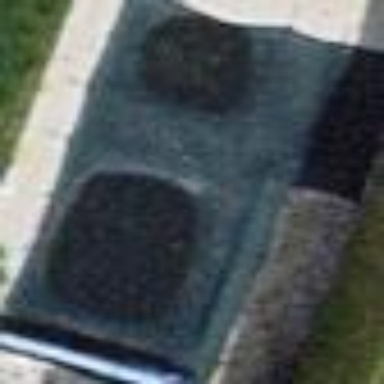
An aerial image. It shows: Swimming pool located in leisure land.